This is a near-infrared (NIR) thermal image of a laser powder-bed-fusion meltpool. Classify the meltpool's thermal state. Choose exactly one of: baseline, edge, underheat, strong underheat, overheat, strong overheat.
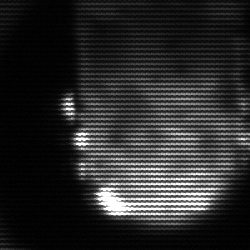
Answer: baseline